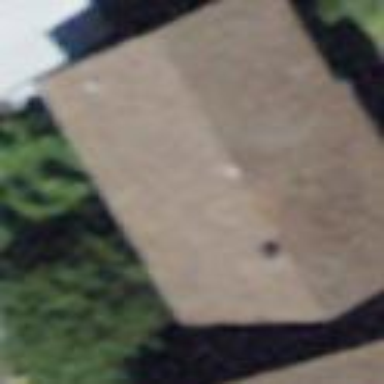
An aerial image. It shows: Simple and straightforward house.